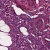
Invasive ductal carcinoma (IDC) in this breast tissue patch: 1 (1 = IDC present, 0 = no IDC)